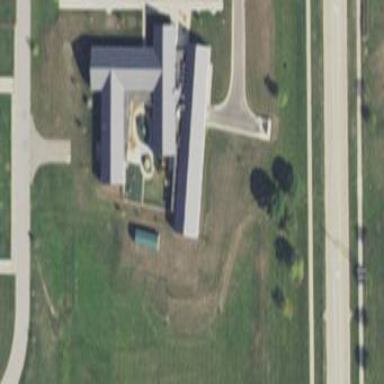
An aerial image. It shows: School building.